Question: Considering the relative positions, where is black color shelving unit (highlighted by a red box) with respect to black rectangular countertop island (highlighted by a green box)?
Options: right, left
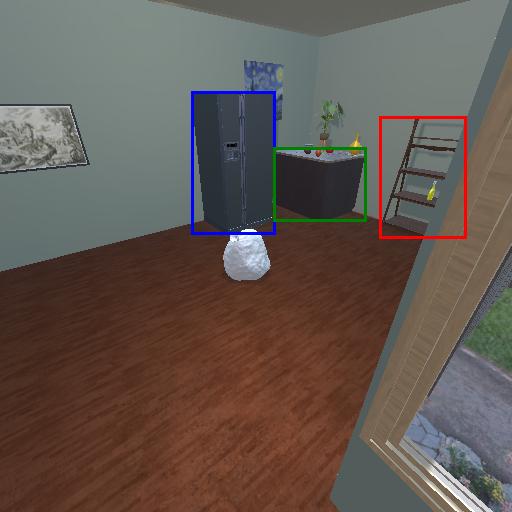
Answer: right